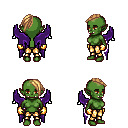
a pixel art fantasy rpg character, female body template, orc, green skin, purple wings, gold greaves, light blonde long mohawk hairstyle, gold gloves, four views (front, back, left, right), 2x2 character sprite sheet, small pixel art, hard edges, no anti-aliasing